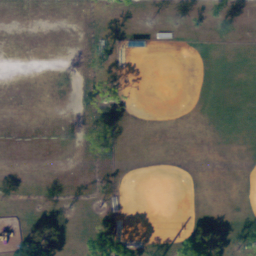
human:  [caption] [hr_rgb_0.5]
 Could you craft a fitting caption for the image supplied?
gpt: Two small baseball diamonds with sands and grass .

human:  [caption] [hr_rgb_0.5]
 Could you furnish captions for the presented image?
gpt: Two small baseball diamonds compose of sand and weeds .

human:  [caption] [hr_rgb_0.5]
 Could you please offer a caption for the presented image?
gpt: There are two baseball diamonds .

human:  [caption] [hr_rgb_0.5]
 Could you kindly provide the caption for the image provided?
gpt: Two old small baseball diamonds surrounded by plants .

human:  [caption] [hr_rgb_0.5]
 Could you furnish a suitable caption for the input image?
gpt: There are two baseball diamonds surrounded by plantss .